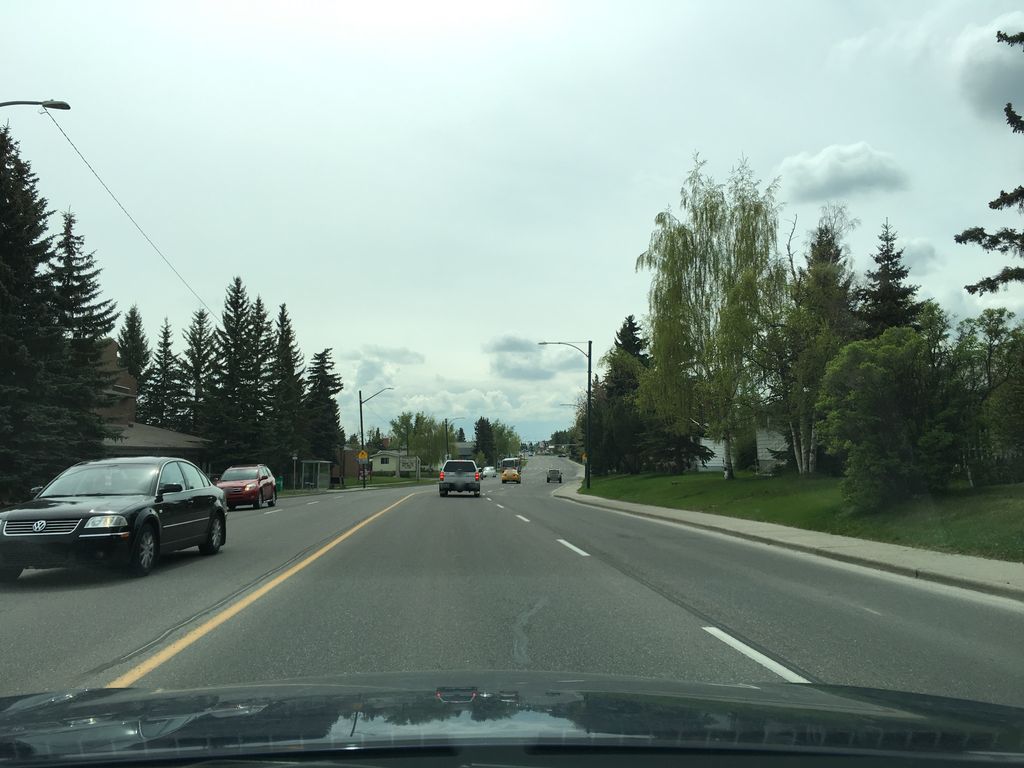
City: calgary